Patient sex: M
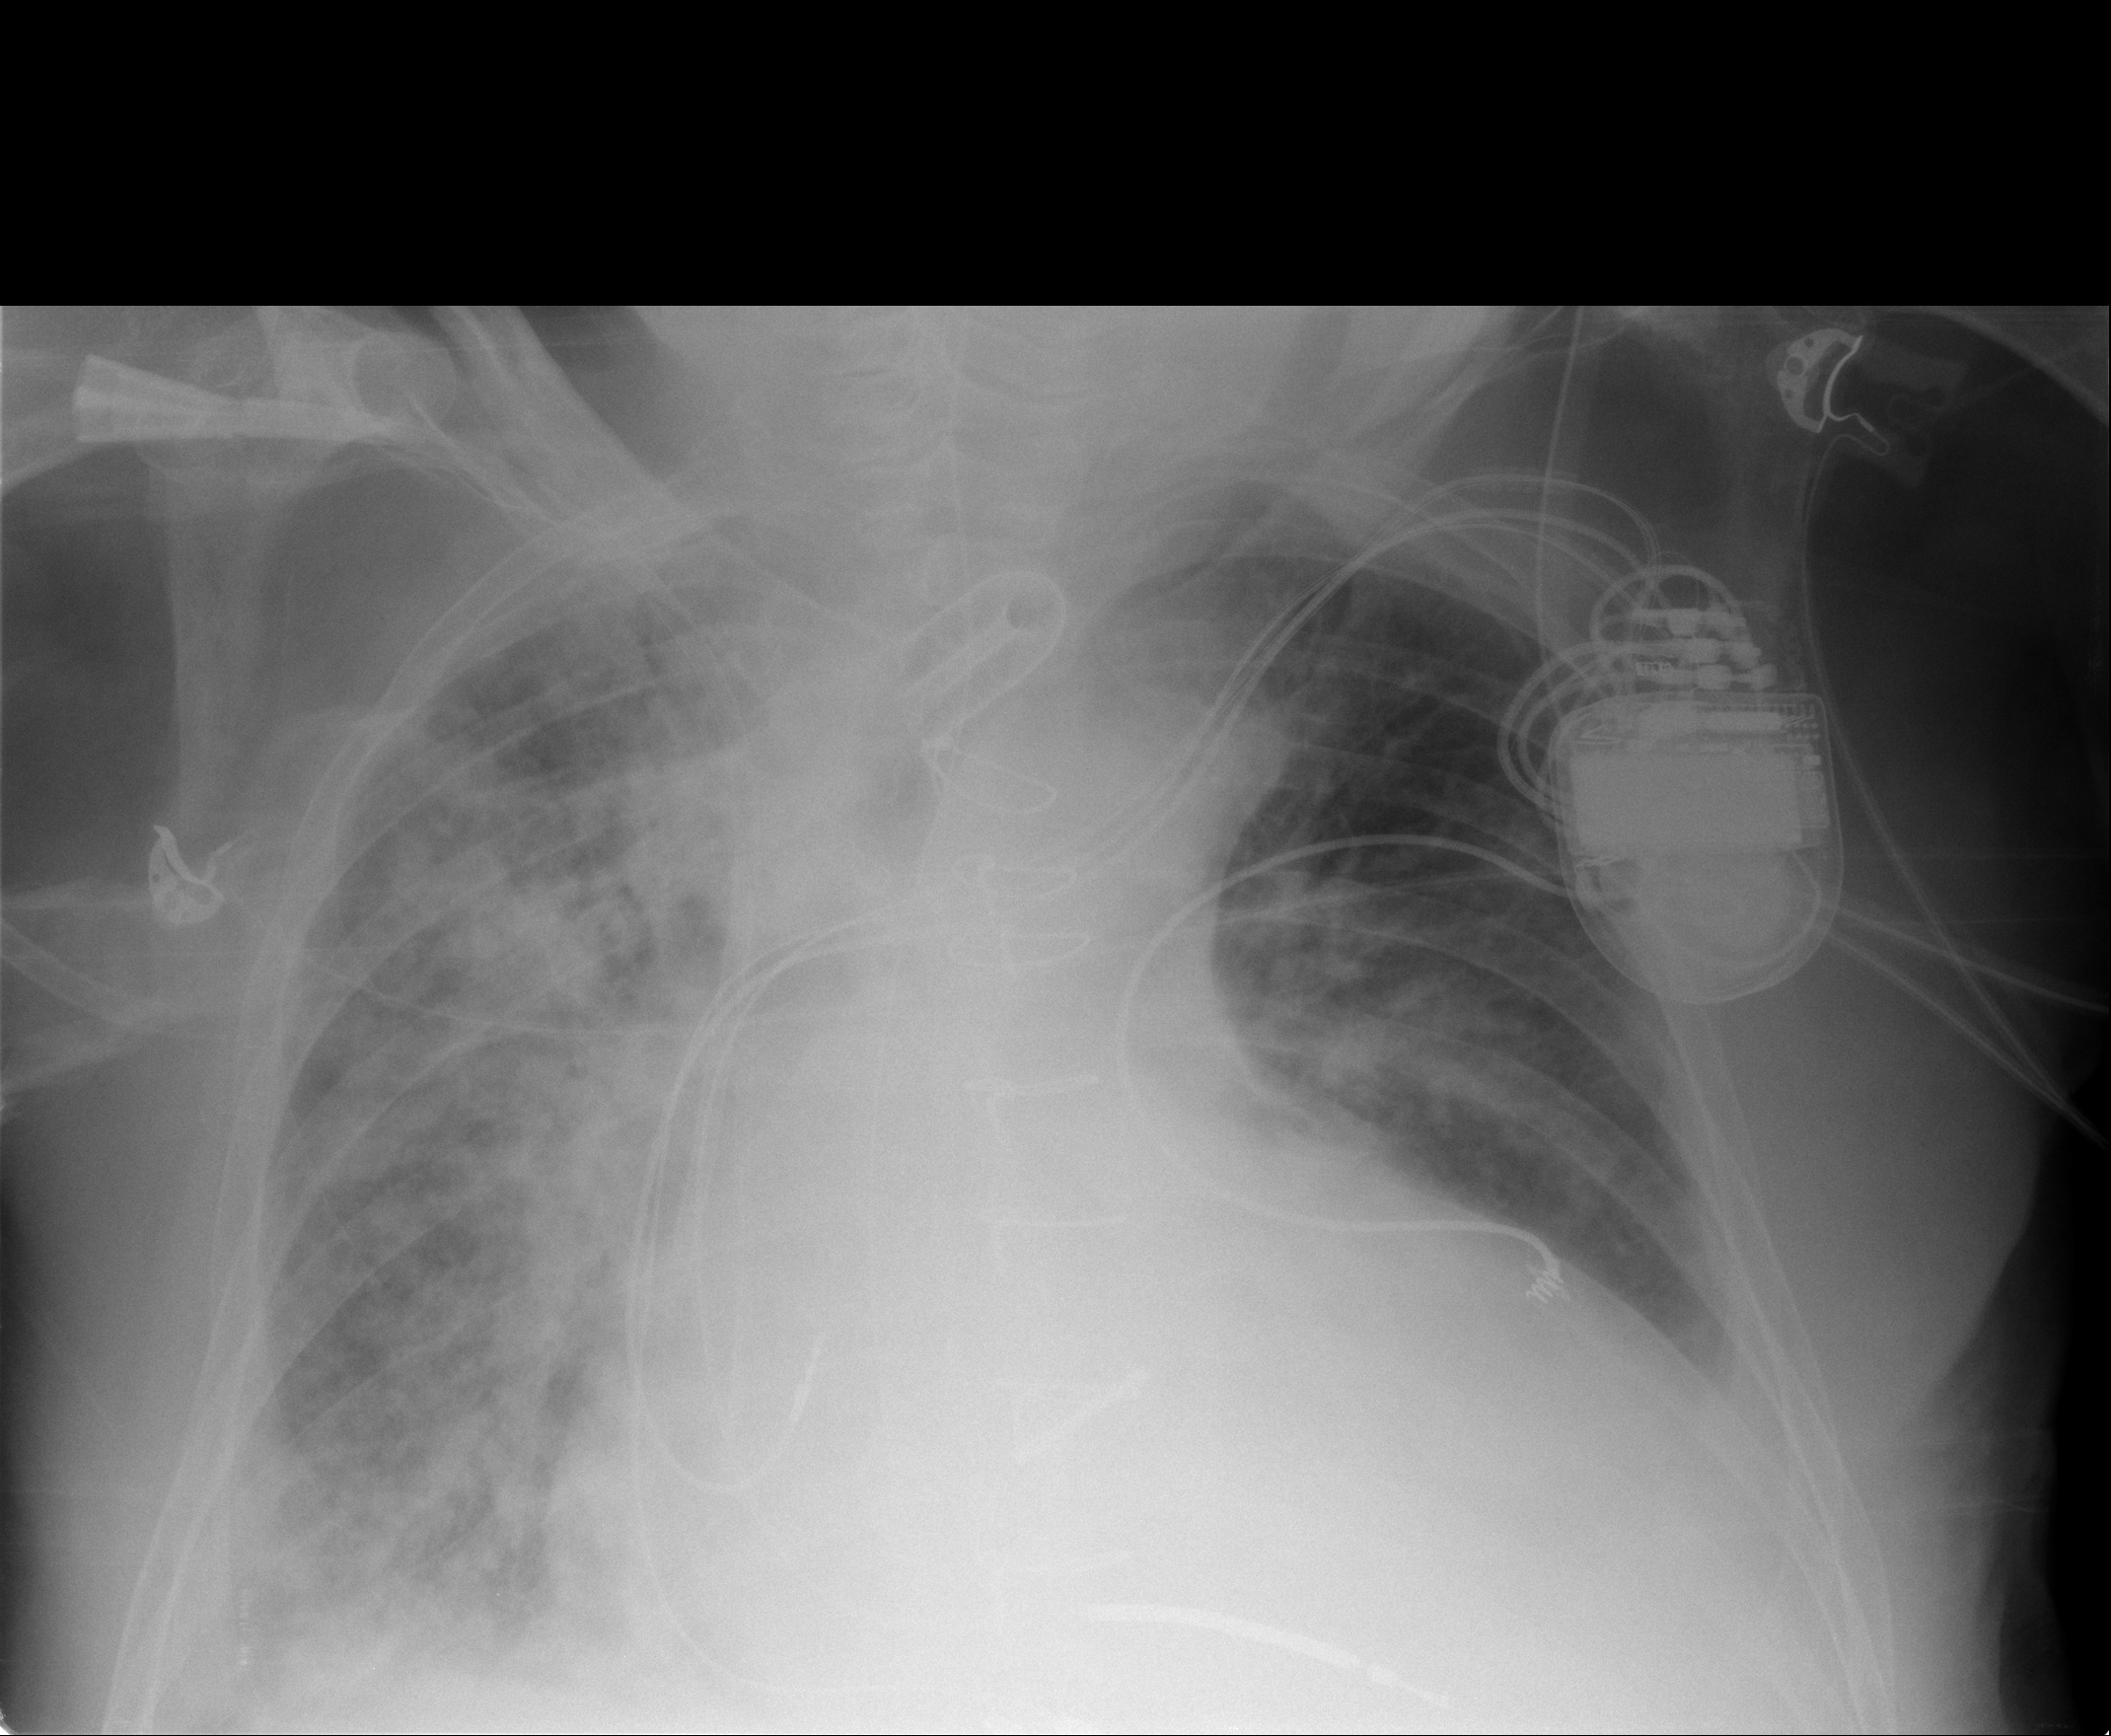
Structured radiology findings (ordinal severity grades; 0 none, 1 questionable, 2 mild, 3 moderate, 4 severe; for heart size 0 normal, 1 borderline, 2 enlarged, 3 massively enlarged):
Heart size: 3
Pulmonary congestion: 2
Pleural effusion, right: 2
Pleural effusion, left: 0
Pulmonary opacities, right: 3
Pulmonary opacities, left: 2
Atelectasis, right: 3
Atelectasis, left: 2